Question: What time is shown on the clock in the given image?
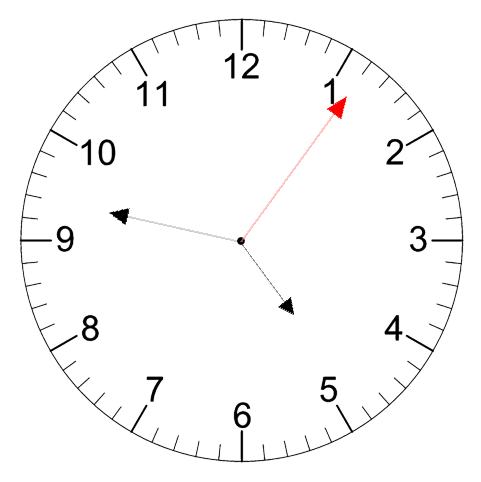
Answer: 04:47:06